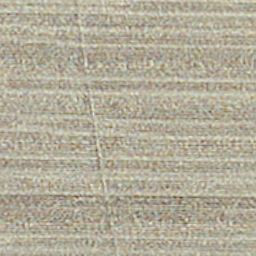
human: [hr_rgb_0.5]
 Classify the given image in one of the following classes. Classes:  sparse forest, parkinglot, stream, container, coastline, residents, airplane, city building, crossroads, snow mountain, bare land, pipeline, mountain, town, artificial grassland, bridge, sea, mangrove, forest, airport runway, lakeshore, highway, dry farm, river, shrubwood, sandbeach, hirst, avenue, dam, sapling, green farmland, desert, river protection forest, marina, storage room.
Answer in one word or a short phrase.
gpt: dry farm